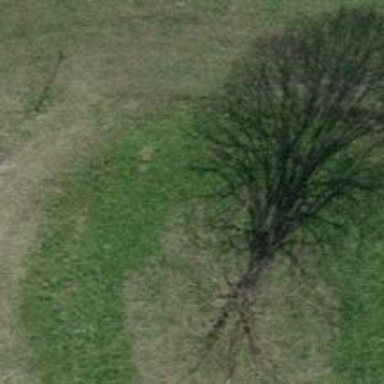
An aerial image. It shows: Urban area featuring tree as natural element.